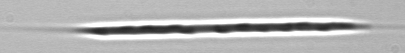
Label: Rhizosolenia